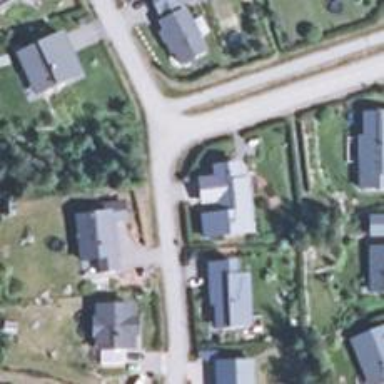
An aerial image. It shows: Living street.